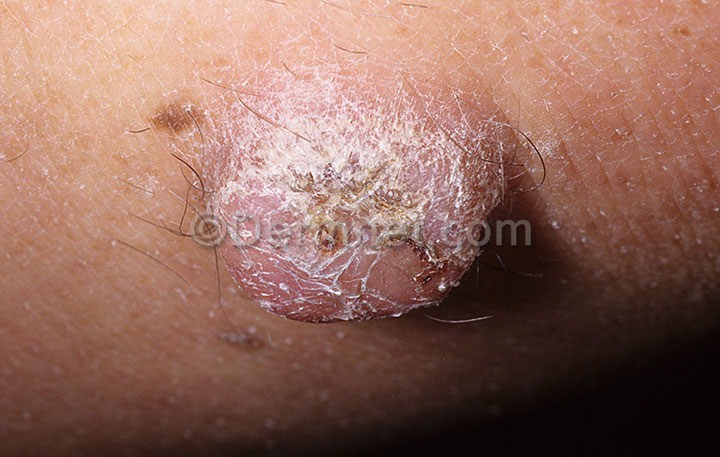
Disease: Actinic Keratosis Basal Cell Carcinoma and other Malignant Lesions